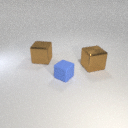
large brown metal cube behind small blue rubber cube